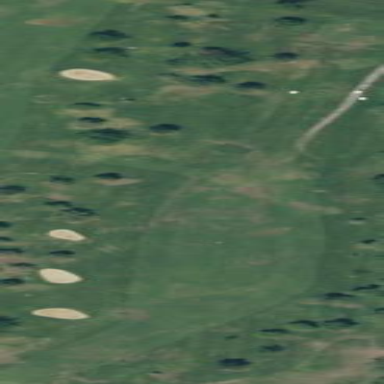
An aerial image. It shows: Well-maintained grass golf fairway that is regularly mowed.